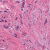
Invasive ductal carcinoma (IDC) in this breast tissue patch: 1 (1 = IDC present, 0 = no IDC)